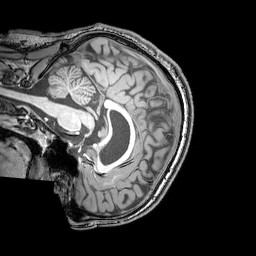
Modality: T1w
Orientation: sagittal
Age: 23
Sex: male
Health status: healthy
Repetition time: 0.081 s
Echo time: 0.037 s